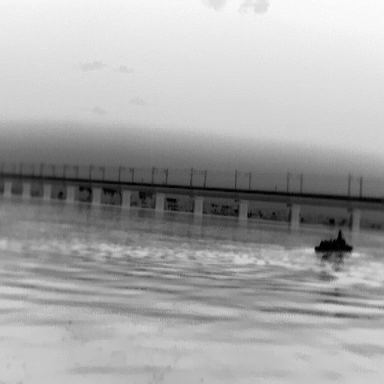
There is a warship in the infrared image.